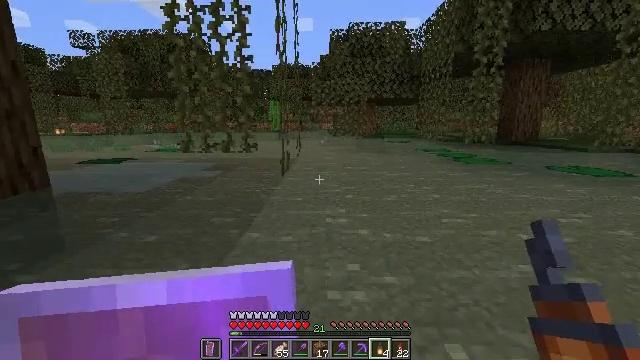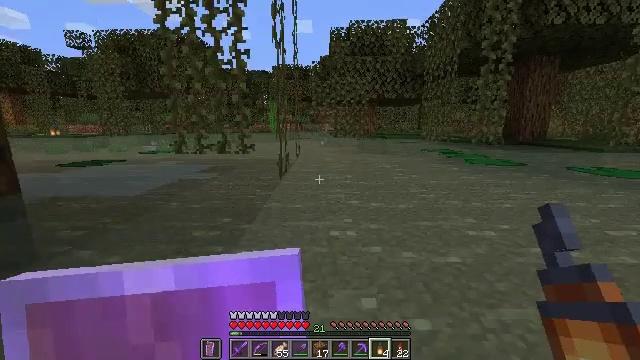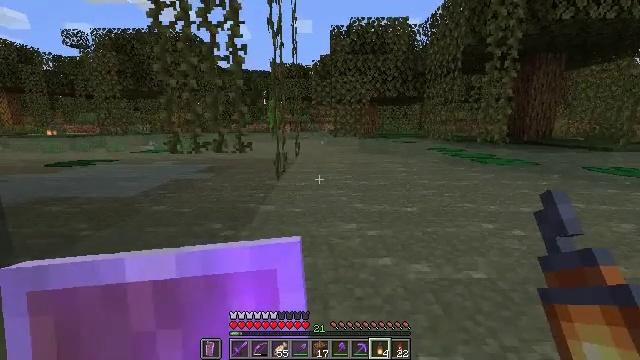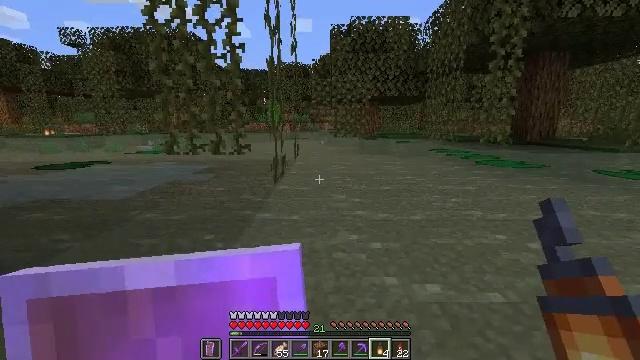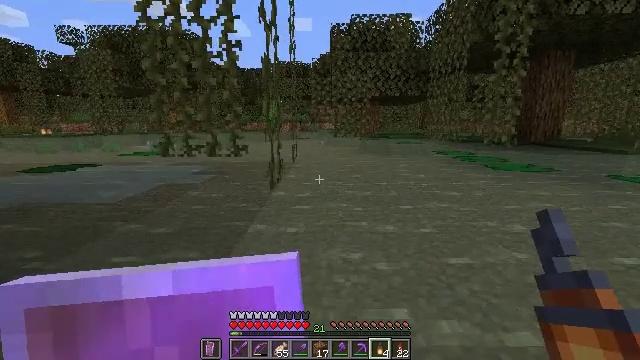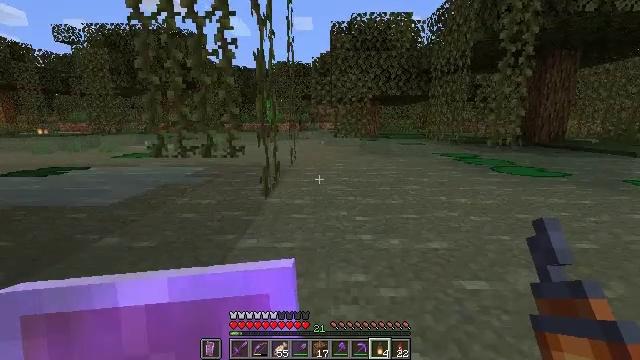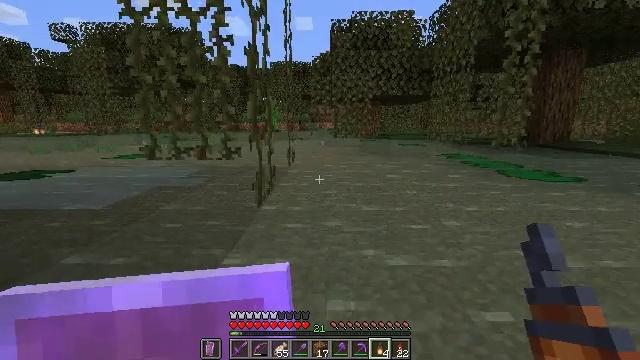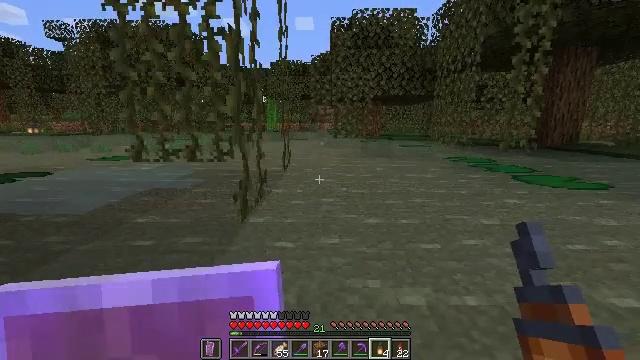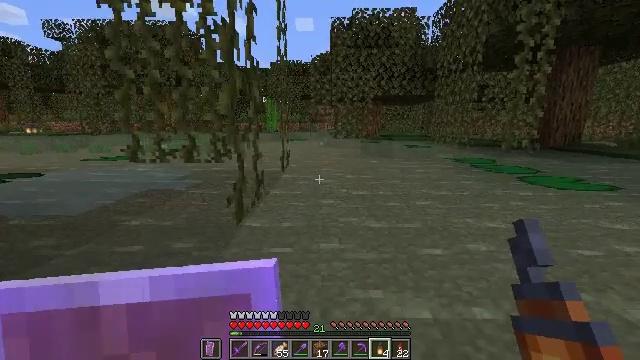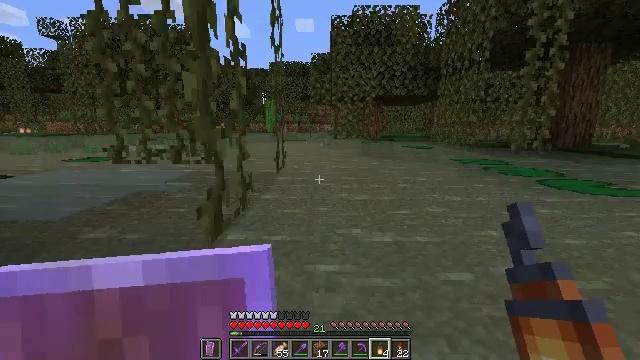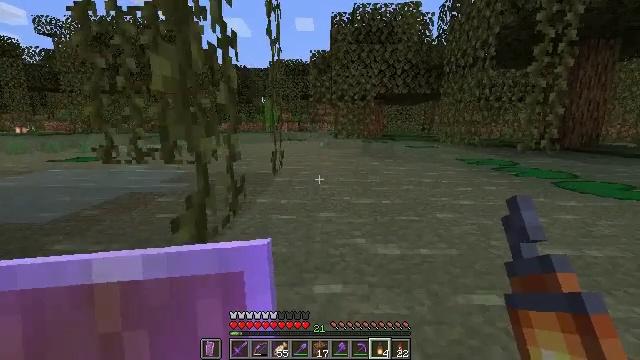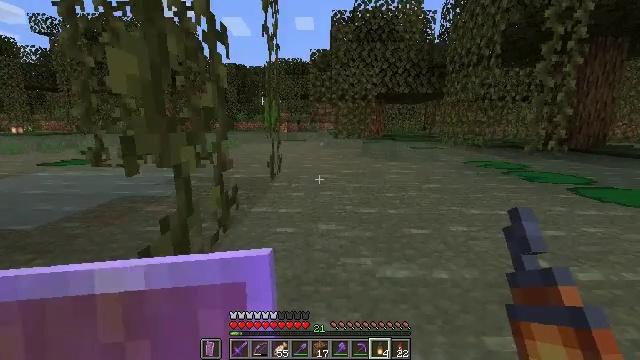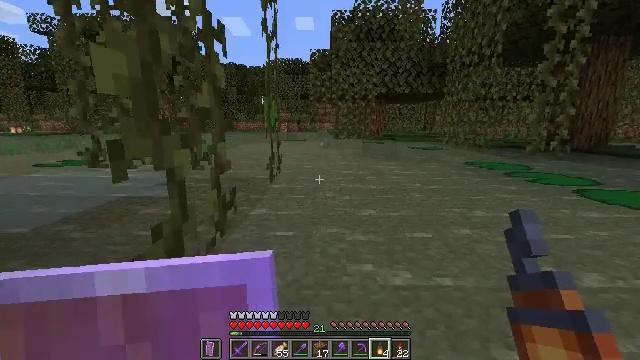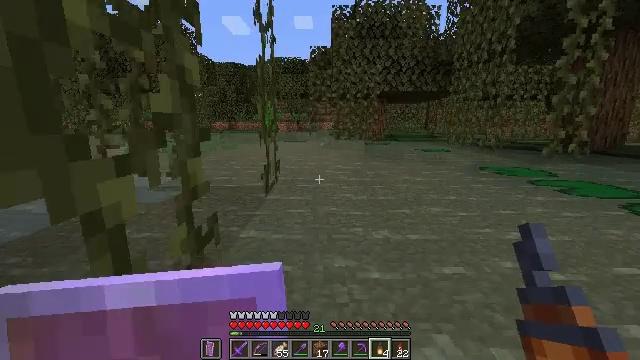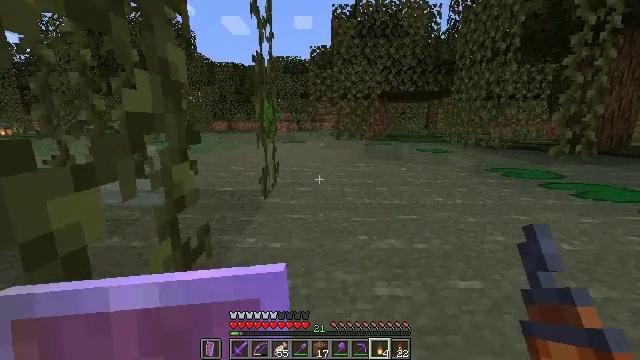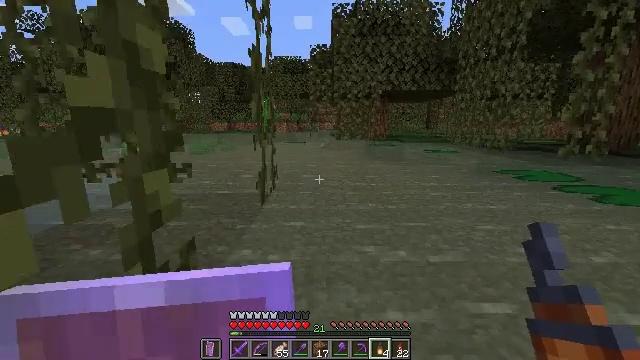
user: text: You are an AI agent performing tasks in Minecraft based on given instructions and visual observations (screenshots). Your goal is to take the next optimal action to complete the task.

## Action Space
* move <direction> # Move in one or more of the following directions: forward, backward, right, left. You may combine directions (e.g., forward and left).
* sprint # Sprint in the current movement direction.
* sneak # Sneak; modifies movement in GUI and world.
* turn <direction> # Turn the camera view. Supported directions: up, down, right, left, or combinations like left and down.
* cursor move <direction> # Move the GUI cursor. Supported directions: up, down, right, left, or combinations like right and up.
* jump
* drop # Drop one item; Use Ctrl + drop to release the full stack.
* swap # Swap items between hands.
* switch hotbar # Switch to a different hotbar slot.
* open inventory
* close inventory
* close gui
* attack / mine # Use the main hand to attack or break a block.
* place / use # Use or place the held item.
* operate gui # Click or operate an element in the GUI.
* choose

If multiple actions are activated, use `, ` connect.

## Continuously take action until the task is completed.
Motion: motion action
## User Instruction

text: Gather oak logs from trees.
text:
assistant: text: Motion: move forward
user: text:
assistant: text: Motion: move forward
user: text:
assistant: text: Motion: move forward
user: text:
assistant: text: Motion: move forward
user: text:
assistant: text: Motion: move forward
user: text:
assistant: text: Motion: move forward
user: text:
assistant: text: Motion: move forward
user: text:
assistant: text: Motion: move forward
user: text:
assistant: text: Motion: move forward
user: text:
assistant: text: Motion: move forward
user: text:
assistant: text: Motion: move forward
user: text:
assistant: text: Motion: move forward
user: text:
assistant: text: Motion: move forward
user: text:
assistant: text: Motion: move forward
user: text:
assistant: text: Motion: move forward
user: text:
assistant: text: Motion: move forward
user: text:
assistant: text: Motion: move forward
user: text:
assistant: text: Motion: move forward
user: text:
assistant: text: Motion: move forward
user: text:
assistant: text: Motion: move forward
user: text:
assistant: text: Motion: move forward
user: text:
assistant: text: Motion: move forward
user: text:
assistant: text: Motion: move forward
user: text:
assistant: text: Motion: move forward
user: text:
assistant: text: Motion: move forward
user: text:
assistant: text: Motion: move forward
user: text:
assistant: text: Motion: move forward
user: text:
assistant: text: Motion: move forward
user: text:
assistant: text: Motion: move forward
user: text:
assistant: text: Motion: move forward